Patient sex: M
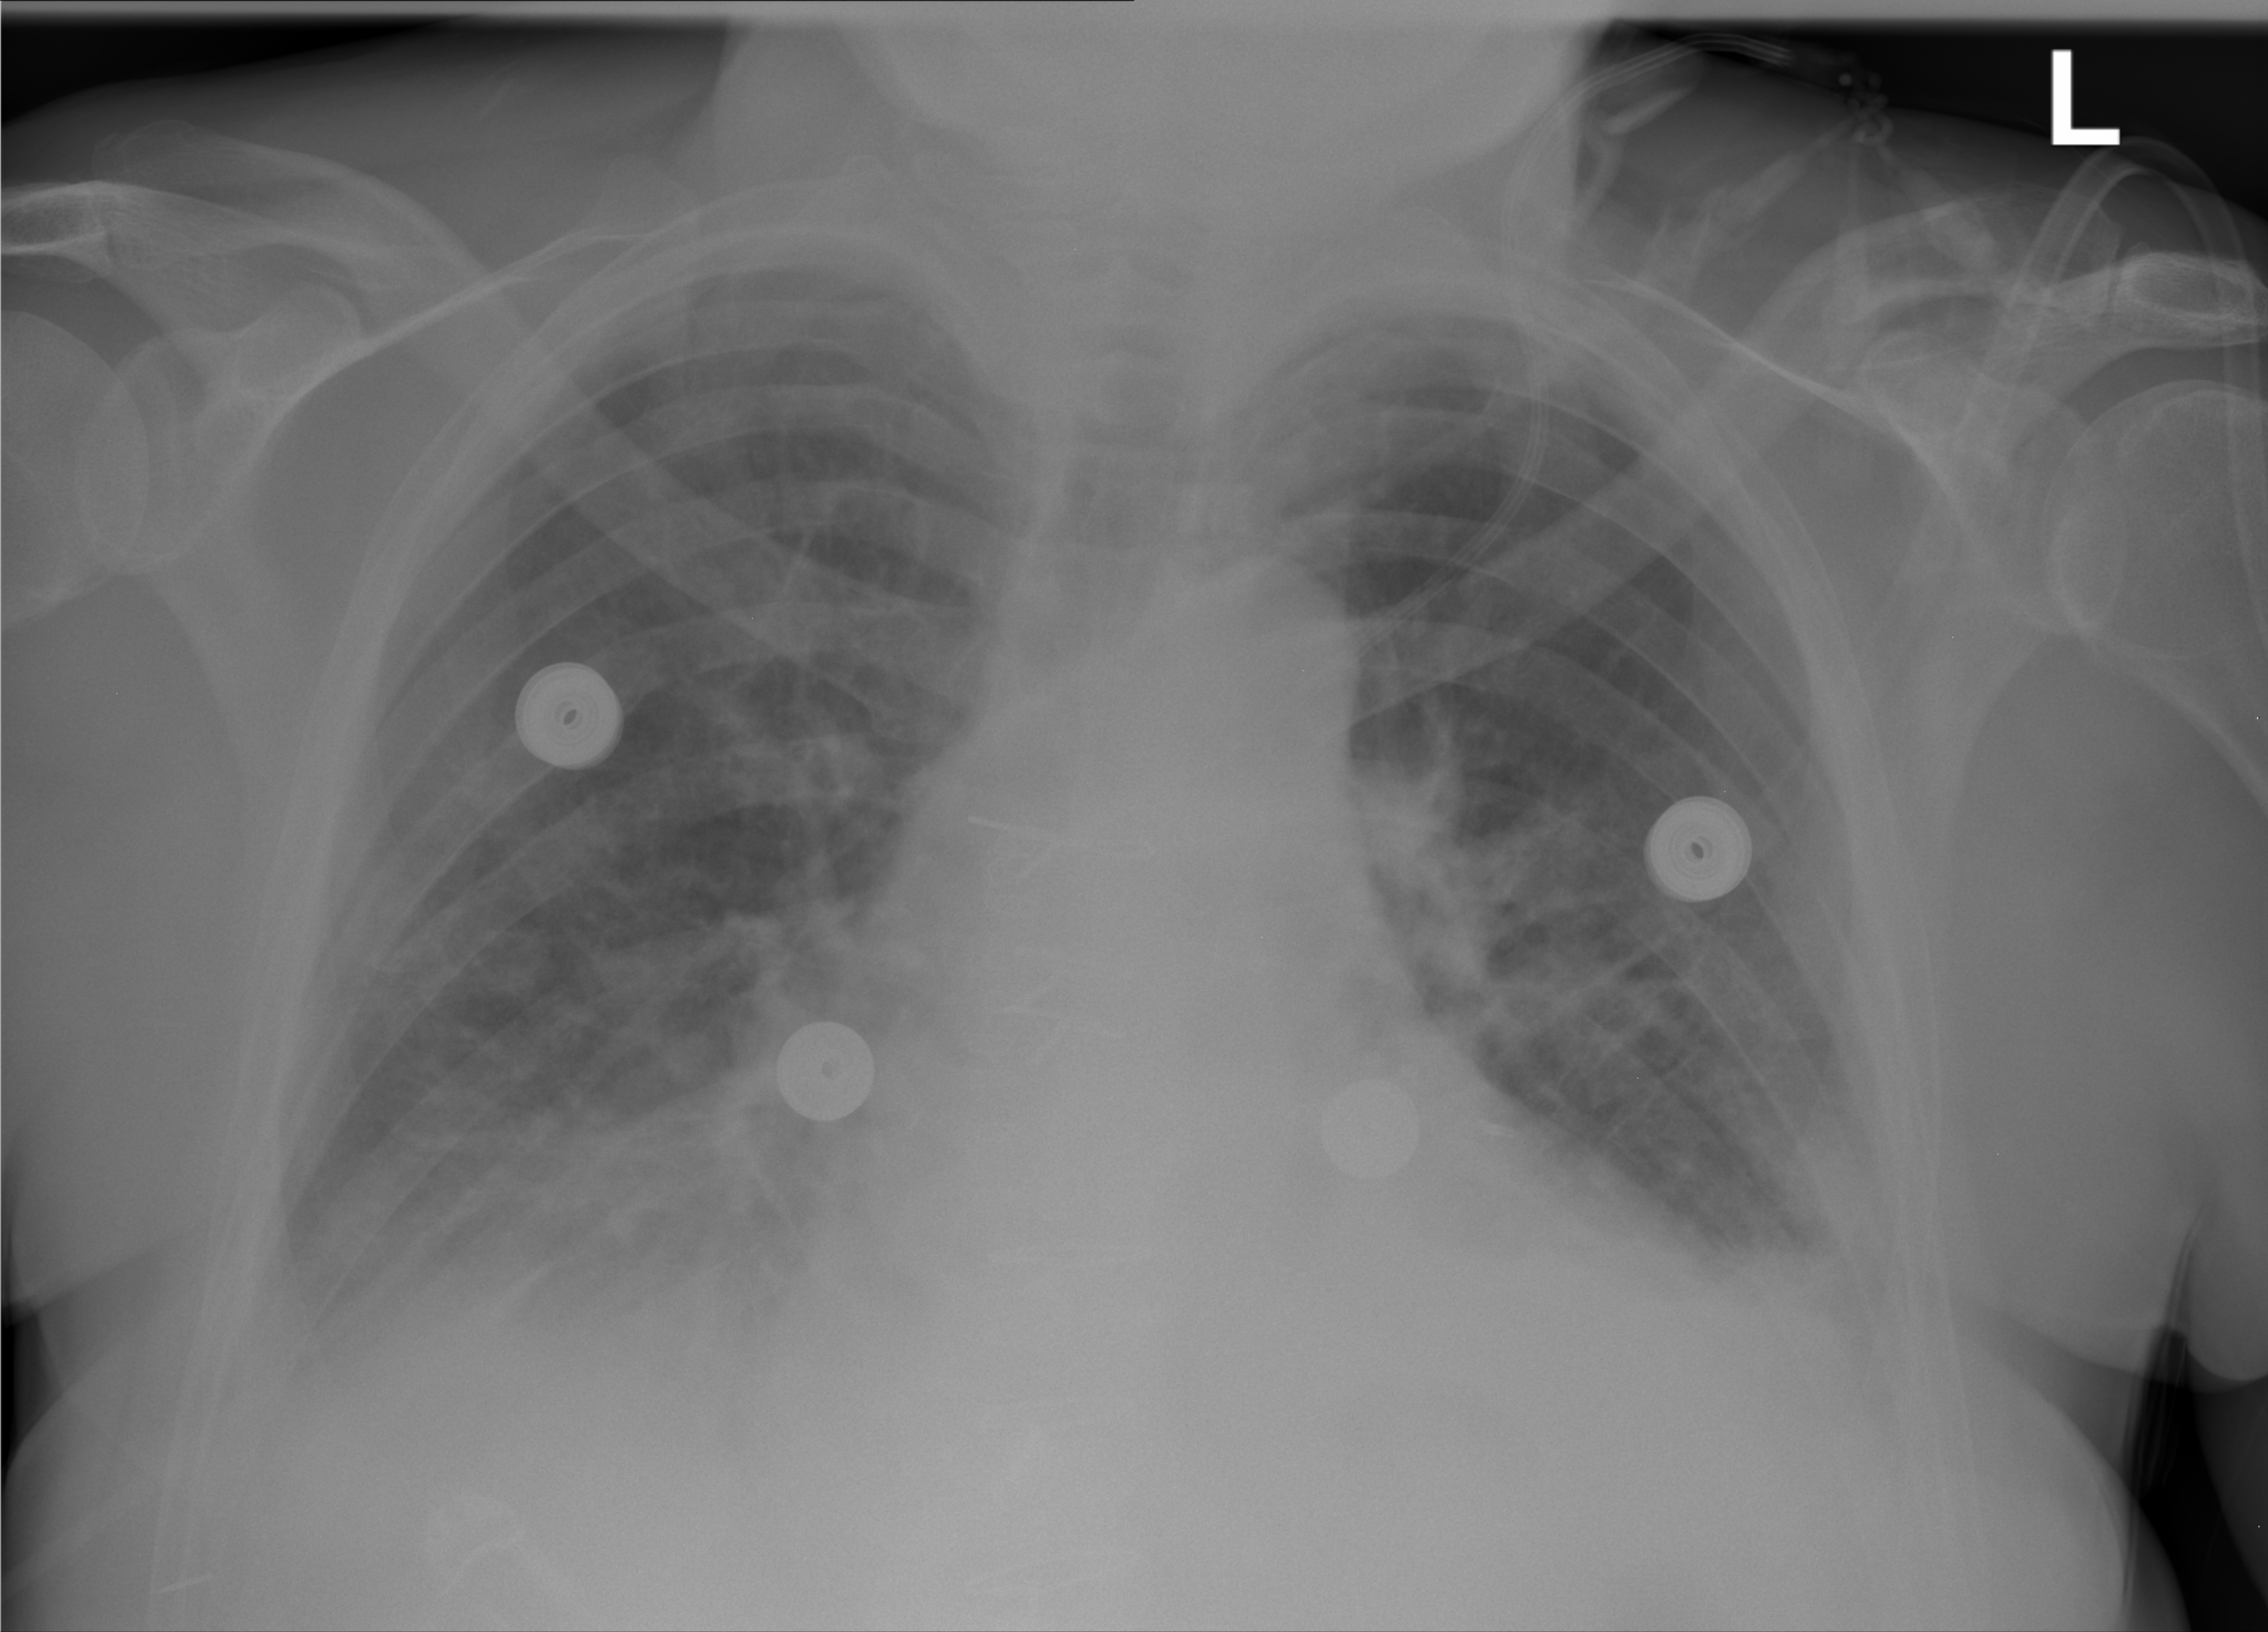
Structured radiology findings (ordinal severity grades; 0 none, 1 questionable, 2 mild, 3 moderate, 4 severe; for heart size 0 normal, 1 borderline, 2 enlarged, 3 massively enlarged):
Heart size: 2
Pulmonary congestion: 2
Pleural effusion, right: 2
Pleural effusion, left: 2
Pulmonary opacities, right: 2
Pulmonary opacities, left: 0
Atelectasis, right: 2
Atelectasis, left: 2